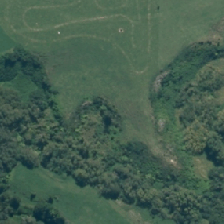
Land cover: harvested_forest